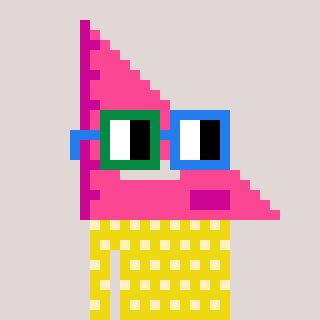
a pixel art character with square green and blue glasses, a squadron ruler-shaped head and a yellow-colored body on a warm background